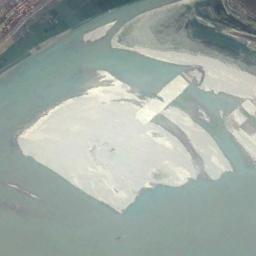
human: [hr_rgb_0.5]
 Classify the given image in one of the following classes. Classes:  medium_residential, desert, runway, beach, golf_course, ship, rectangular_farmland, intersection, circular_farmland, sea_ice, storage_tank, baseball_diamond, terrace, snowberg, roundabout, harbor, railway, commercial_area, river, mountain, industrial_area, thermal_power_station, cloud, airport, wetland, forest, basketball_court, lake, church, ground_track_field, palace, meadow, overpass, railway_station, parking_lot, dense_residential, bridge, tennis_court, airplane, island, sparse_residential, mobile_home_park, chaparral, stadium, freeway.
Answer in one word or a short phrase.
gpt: island